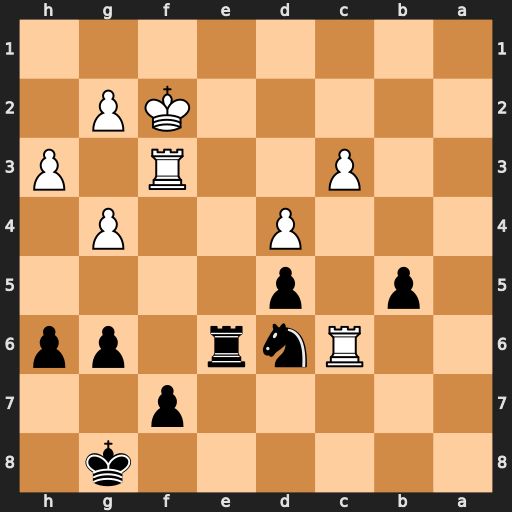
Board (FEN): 6k1/5p2/2Rnr1pp/1p1p4/3P2P1/2P2R1P/5KP1/8
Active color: b
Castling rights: -
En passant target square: -
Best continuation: Ne4+ Ke1 Rxc6